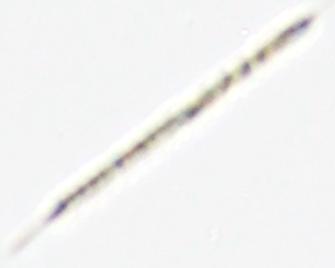
Label: Rhizosolenia